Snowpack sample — Buffalo Mountain, Silverthorne, Colorado, USA (2/22/26, 2:02 PM MST)
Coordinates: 39.622, -106.113
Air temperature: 33 °F
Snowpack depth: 63 cm
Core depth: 10 cm
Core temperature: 30.2 °F
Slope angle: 11°, slope face: 116°
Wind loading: low
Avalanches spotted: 0
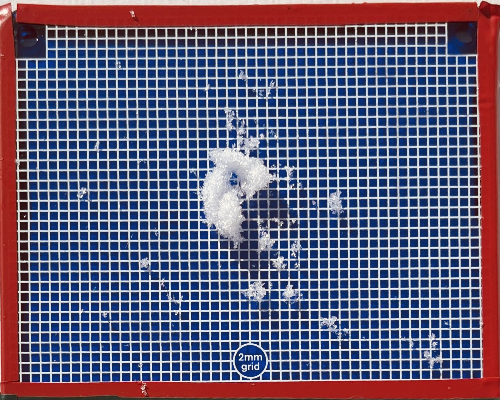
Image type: profile
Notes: In a firebreak similar to site 1, minimal wind loading with no spotted avalanches (not many faces in view though)